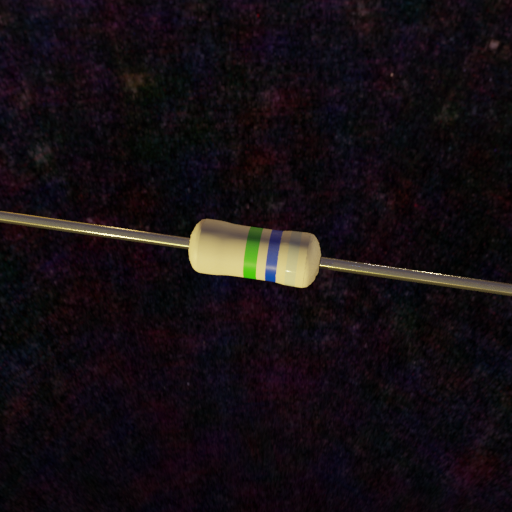
Resistor colour bands (in order): green, blue, silver